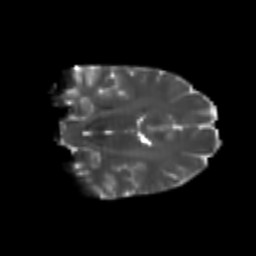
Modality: T2w
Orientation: coronal
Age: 22
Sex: female
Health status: healthy
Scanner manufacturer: philips
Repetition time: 7.388 s
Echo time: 0.08599 s